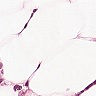
Metastatic tissue present: yes